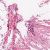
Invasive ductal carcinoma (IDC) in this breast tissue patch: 0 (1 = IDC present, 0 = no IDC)